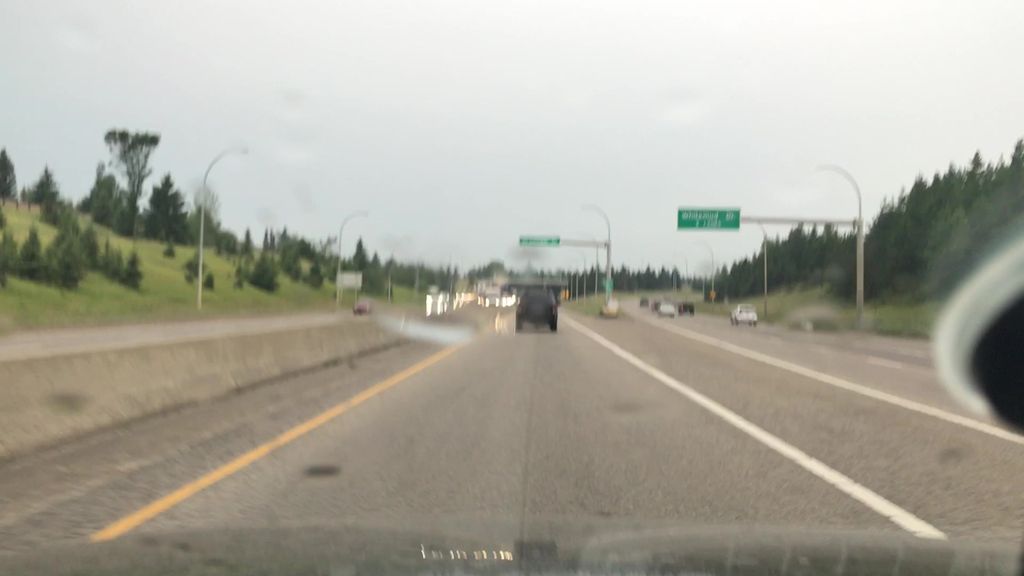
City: edmonton